Question: after I have placed my database in an sql server
I then need to modify my connections from 'data connections' in 'server explorer'
but how do i add a connection to the sql server oner the LAN
the database i wish to connect to is located on a different computer

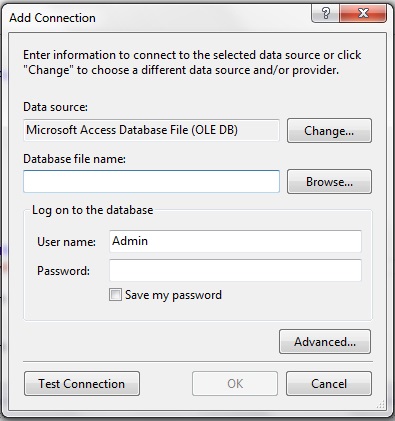
Answer: Change the "Data Source" to "Microsoft SQL Server (SqlClient)" using the button "Change".
Enter your credentials.
Press "Test Connection".
EDIT:
The Sql Server computer has to have several things done to it to allow remote connections.
Here is a full write up:
<URL>
Note, if that article does not exist in the future......just google "enable remote connections sql server" and you'll find multiple articles.